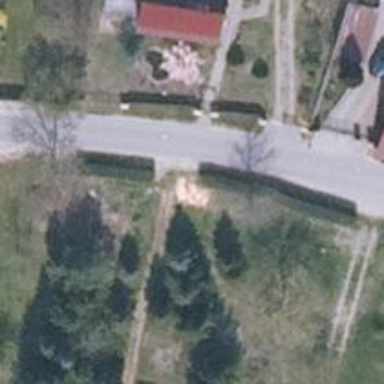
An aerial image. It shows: Smooth asphalt road in residential area.